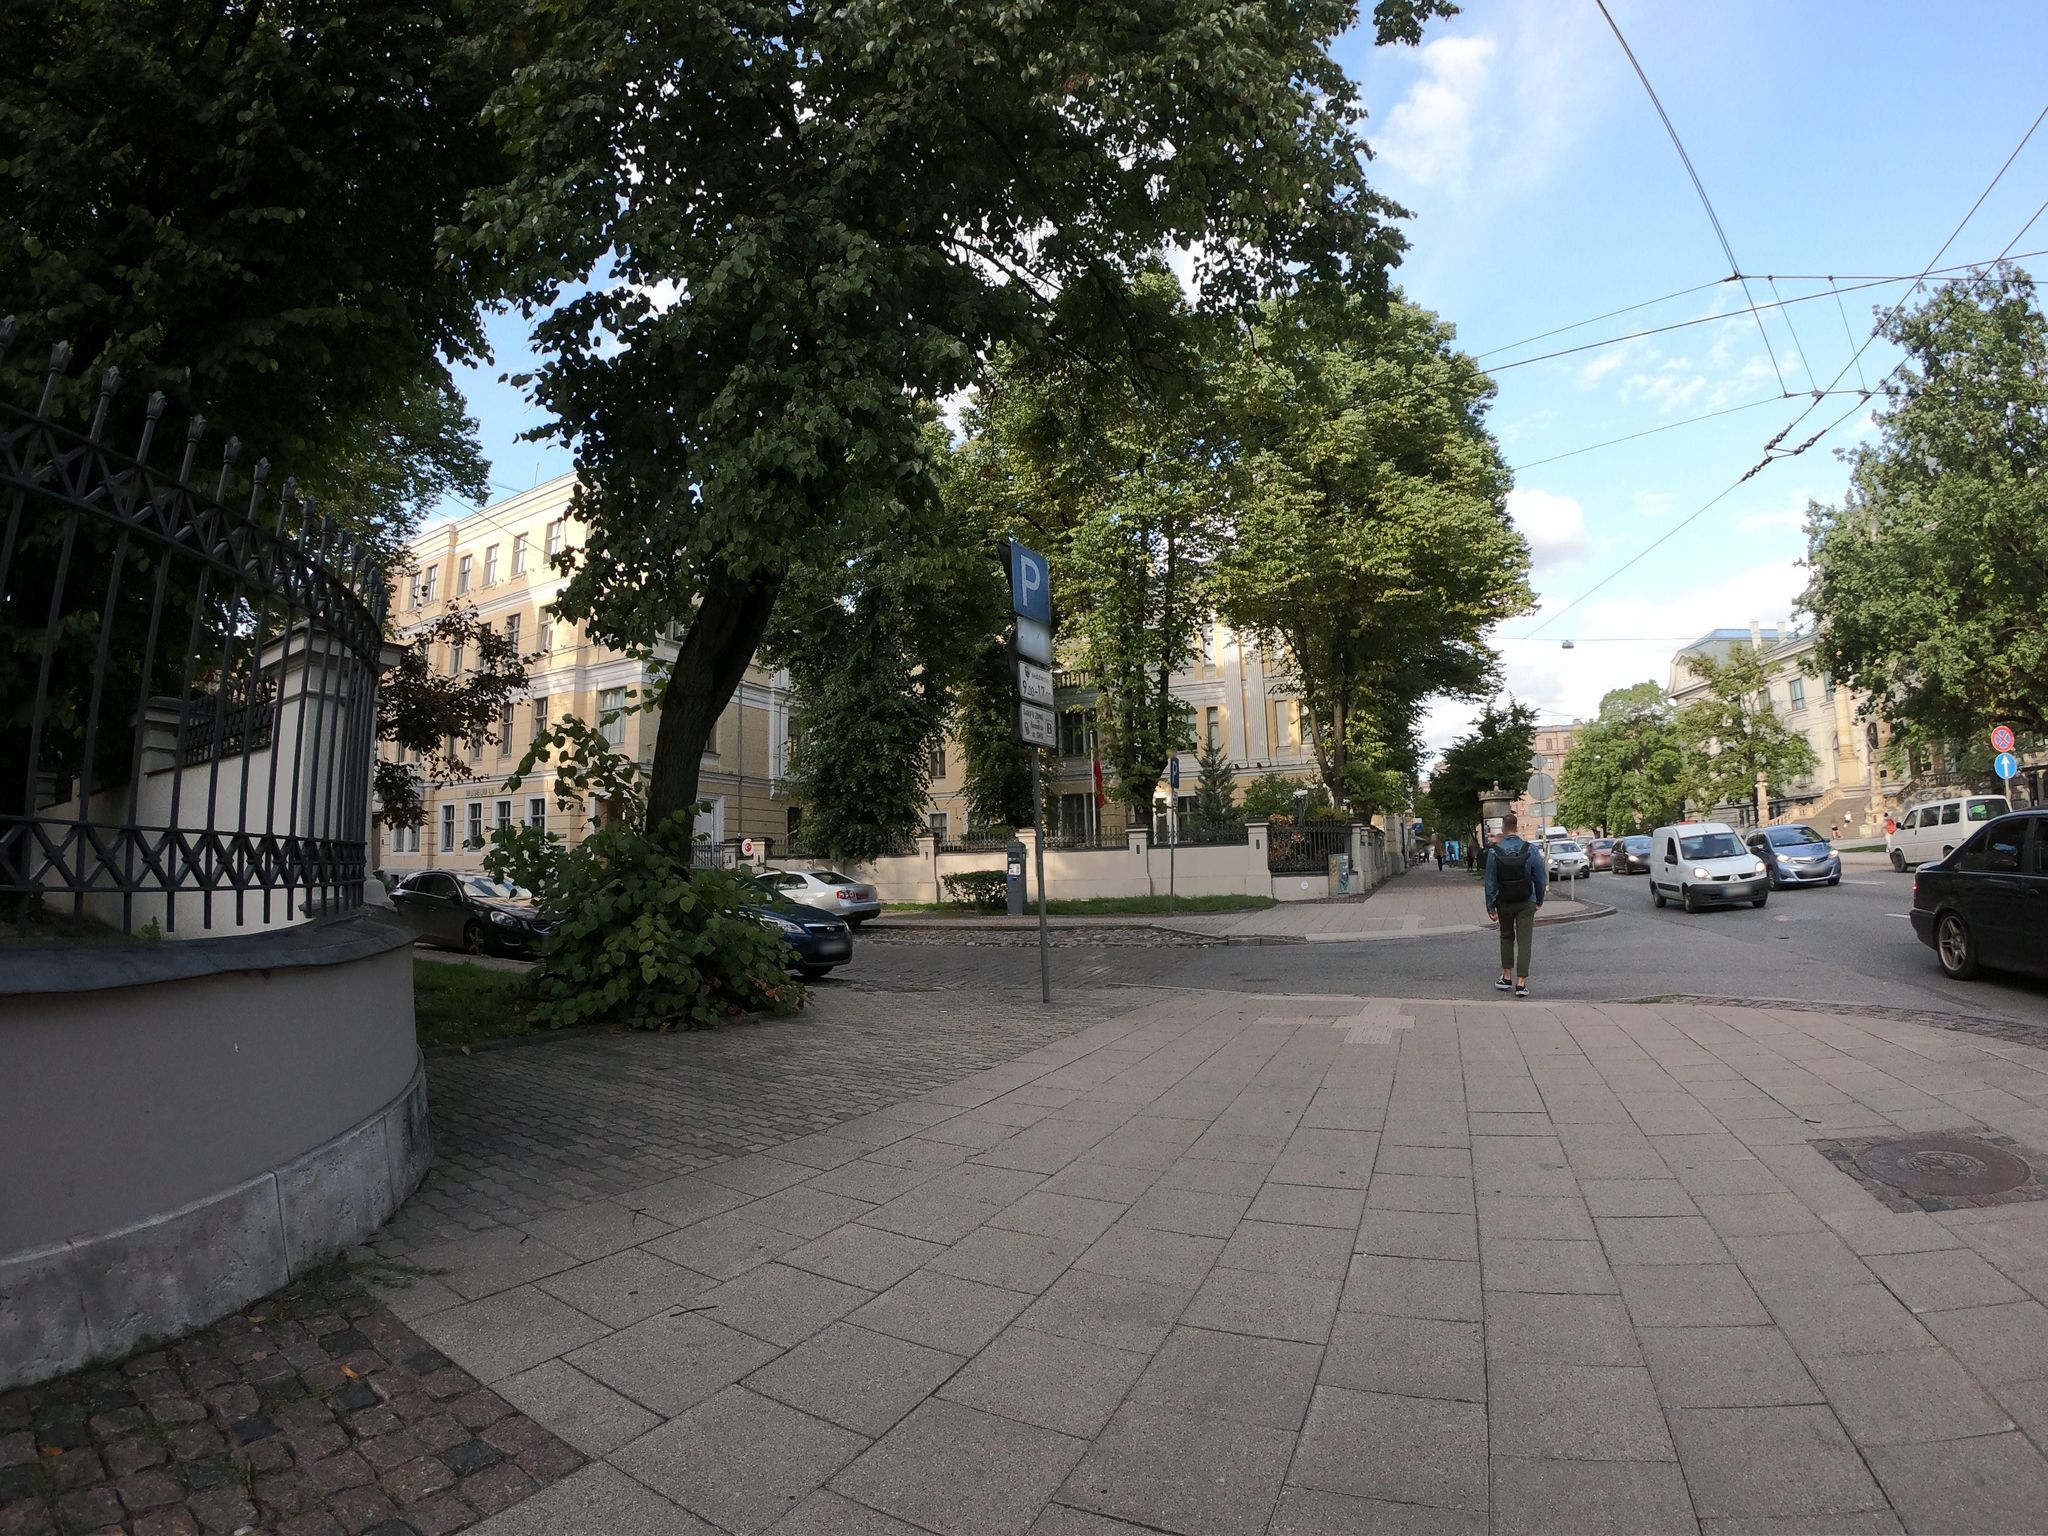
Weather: clear
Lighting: day
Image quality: good
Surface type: walking surface
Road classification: footway
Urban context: urban centre
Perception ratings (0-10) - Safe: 8.27, Lively: 9.1, Beautiful: 8.41, Boring: 2.99, Depressing: 3.01, Wealthy: 8.9